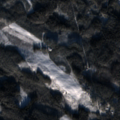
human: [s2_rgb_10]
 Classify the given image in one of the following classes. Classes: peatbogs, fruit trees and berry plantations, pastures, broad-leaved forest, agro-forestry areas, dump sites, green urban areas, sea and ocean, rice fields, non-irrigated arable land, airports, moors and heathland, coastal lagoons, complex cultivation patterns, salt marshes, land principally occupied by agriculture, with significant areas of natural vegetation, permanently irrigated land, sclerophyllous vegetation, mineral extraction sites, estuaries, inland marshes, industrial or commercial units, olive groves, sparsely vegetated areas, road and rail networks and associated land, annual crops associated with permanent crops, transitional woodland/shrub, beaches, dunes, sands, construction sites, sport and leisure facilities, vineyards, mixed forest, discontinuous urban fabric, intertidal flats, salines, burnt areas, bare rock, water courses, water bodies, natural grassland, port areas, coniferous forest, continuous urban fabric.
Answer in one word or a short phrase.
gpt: coniferous forest, mixed forest, transitional woodland/shrub